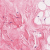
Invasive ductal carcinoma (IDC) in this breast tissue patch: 0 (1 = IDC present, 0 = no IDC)